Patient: sex F, age 59
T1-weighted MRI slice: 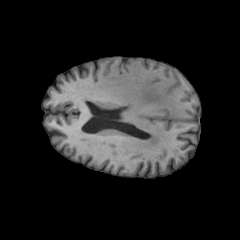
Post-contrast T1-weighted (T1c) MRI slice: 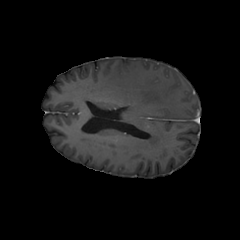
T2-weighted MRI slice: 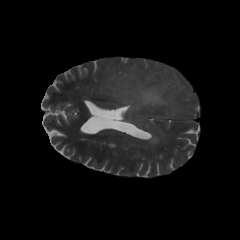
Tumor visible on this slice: yes
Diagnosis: Glioblastoma, IDH-wildtype
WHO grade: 4